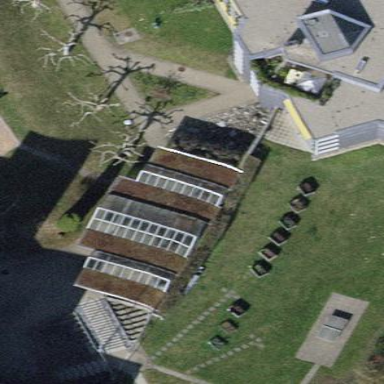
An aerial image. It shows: View of roof of building.